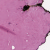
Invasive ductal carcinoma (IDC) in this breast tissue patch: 0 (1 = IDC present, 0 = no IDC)